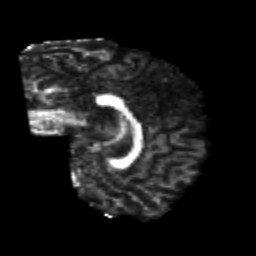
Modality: FA
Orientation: sagittal
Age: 22
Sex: male
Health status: healthy
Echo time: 0.074 s